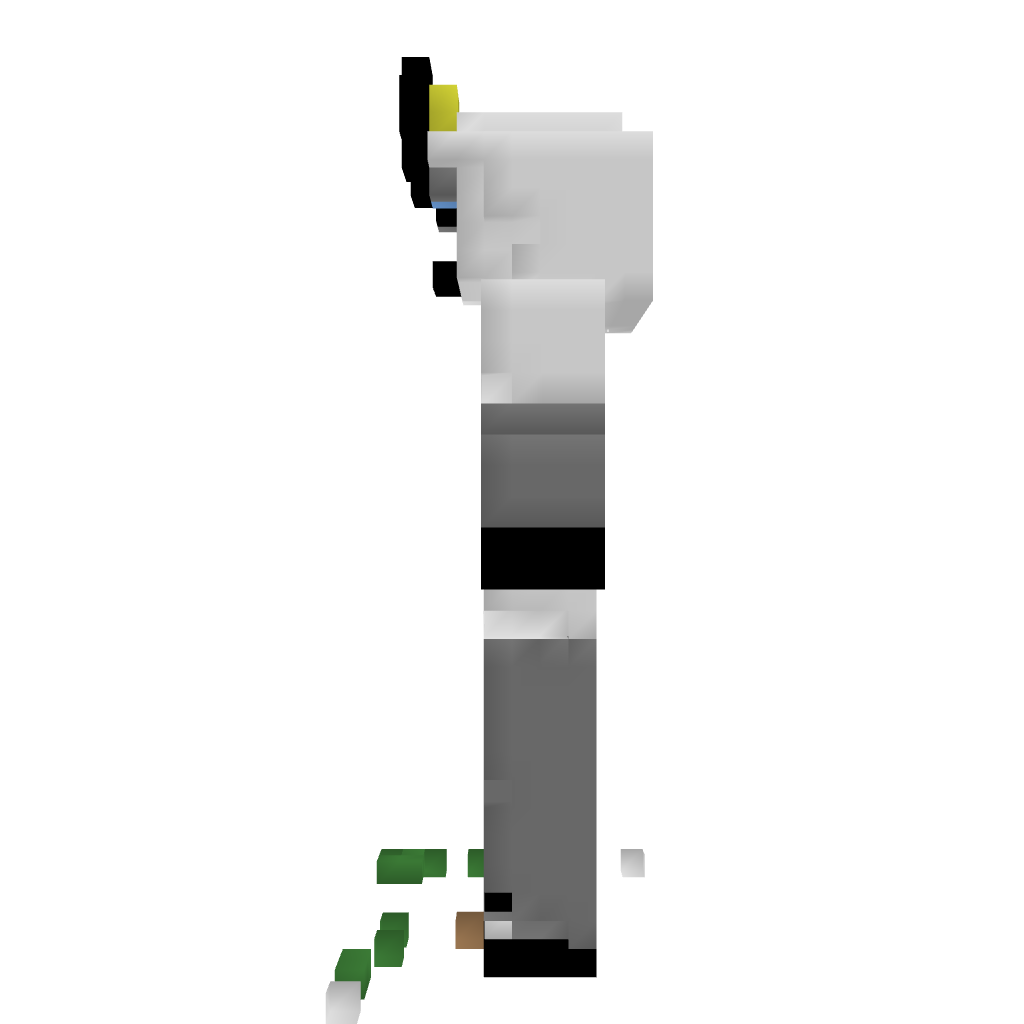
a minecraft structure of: Doctor Statue bad low quality